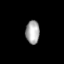
Tissue: skin
Cell type: Epithelial cells
Senescence score: 0.2735
Nuclear area (px): 316
Mean DAPI intensity: 170.206